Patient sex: M
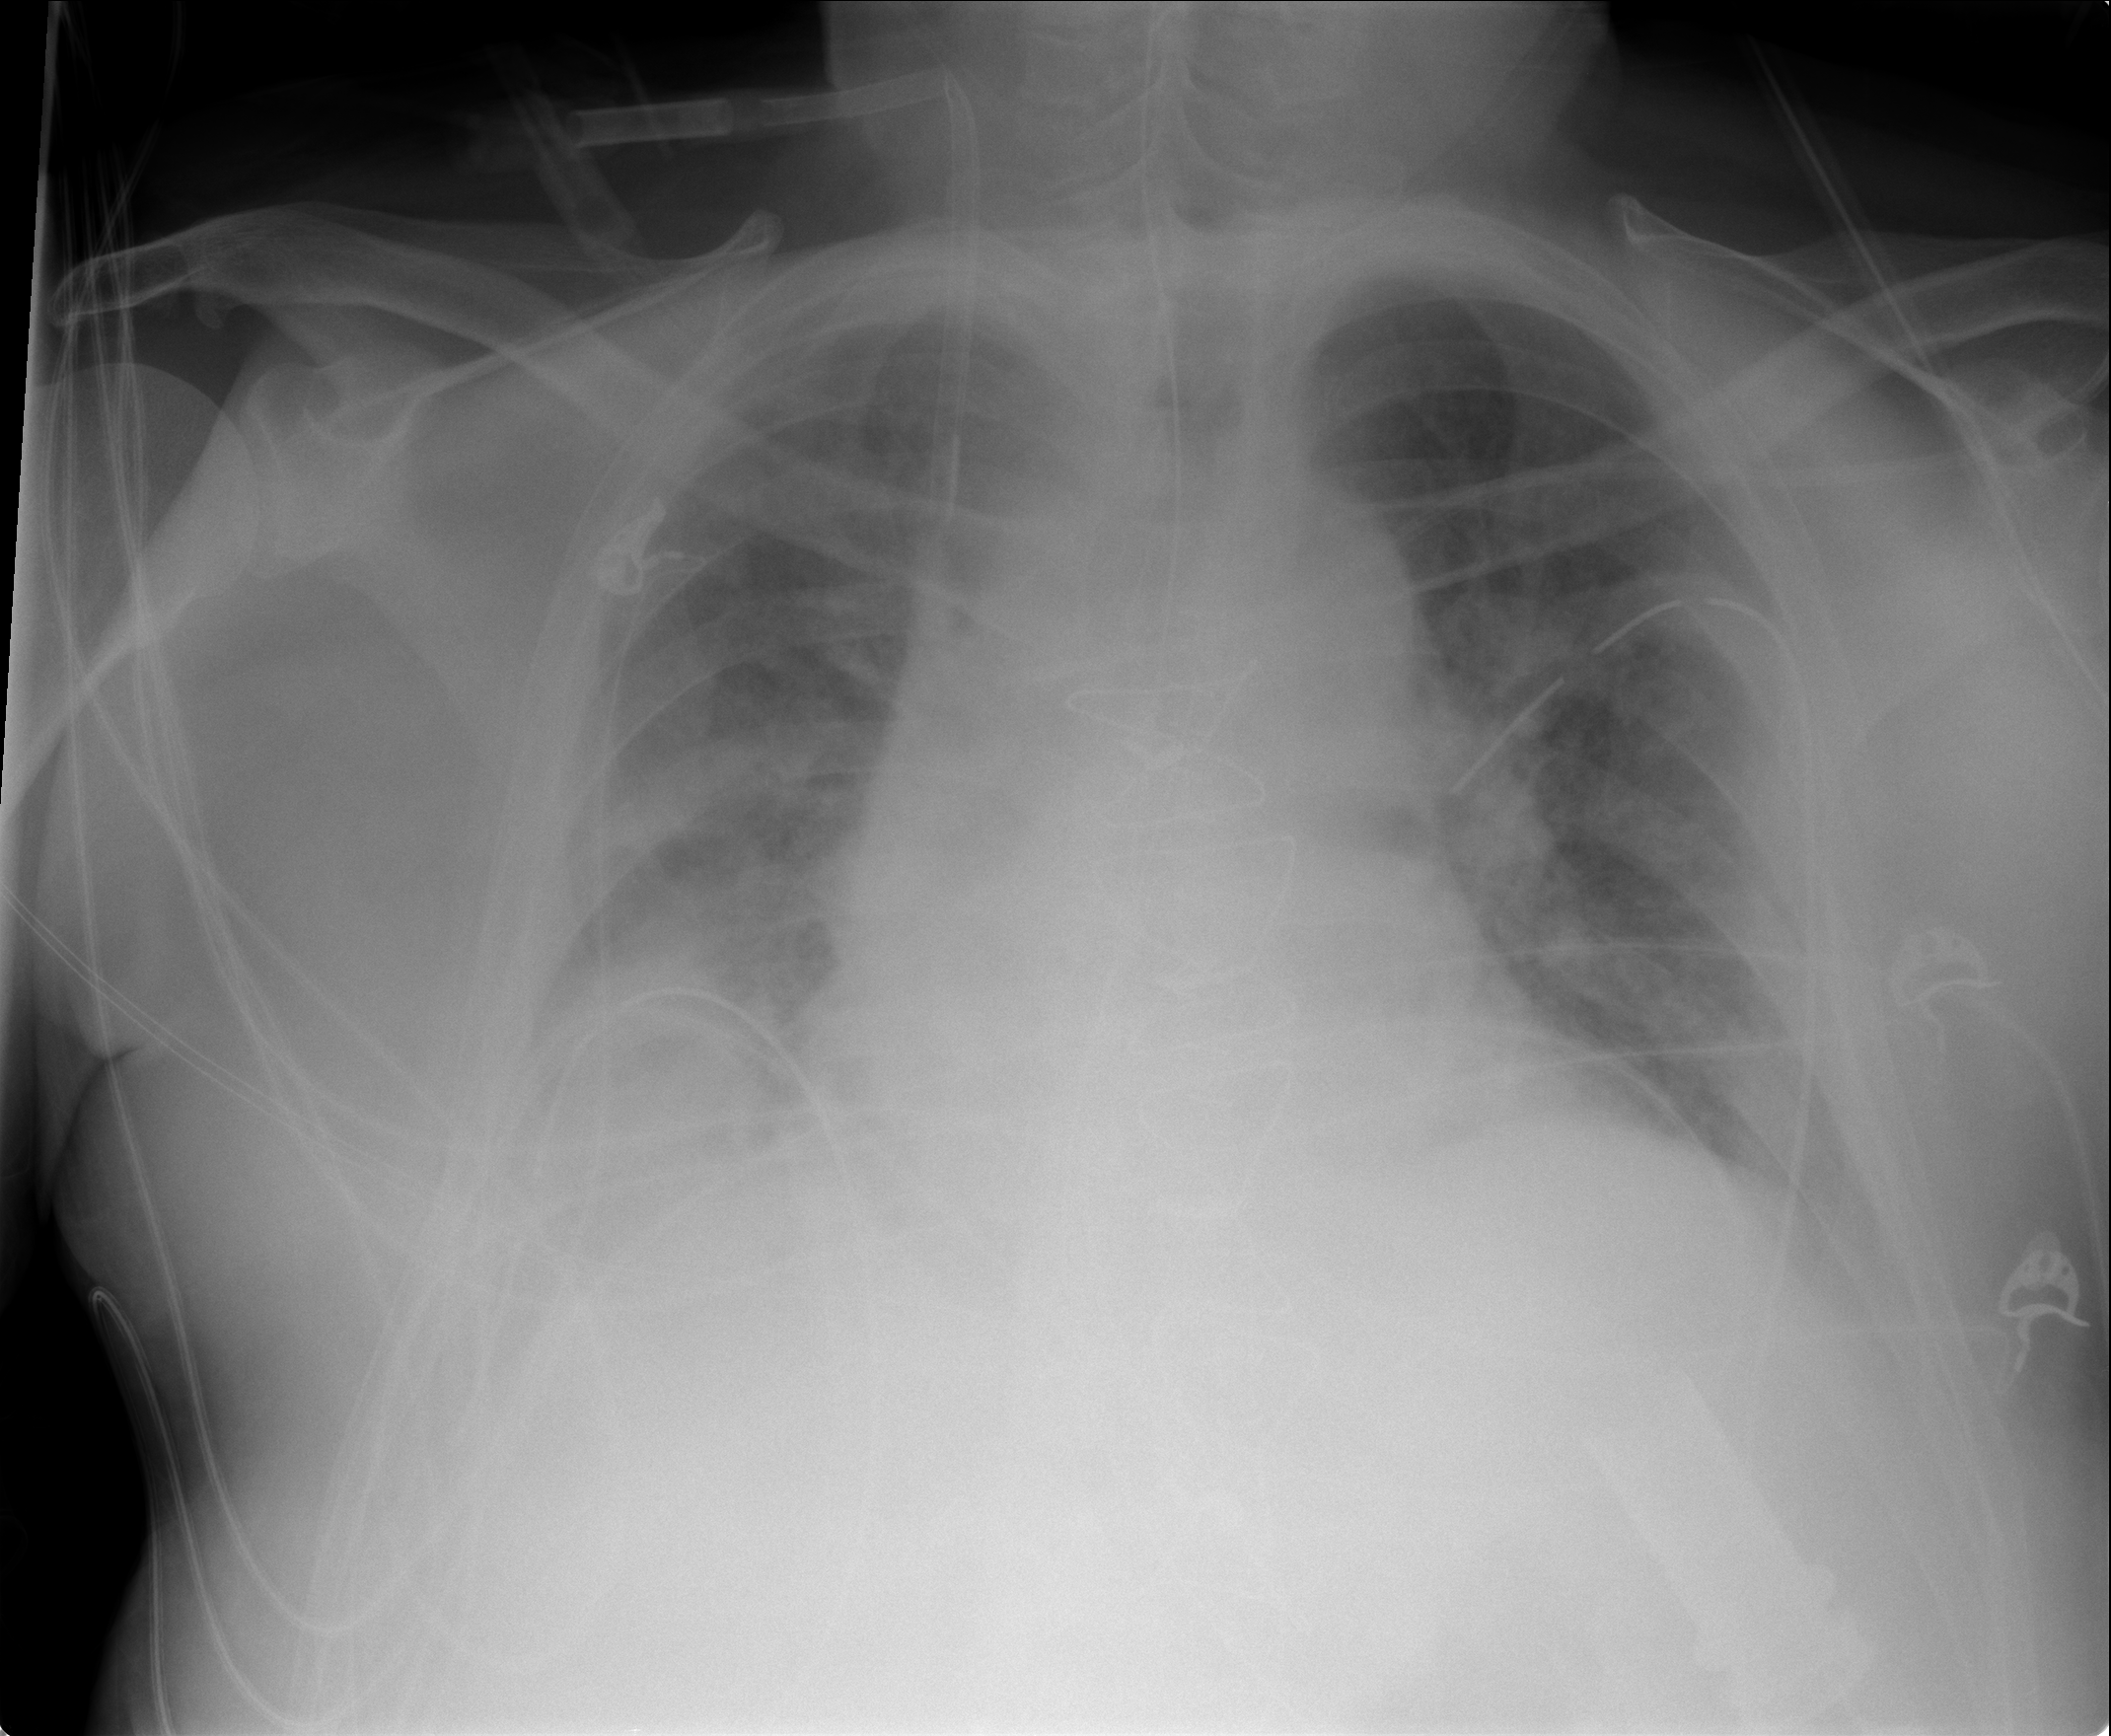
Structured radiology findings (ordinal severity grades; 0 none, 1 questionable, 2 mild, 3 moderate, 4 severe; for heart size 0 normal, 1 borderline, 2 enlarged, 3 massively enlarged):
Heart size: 2
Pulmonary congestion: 0
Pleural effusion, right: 3
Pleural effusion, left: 1
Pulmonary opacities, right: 2
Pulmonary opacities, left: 0
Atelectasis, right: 2
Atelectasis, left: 0